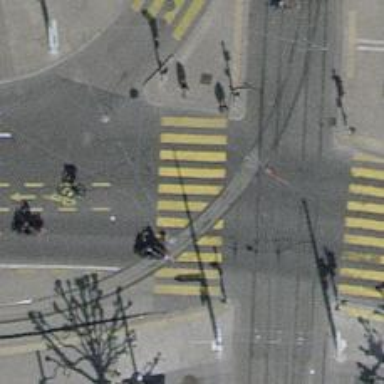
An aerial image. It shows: Crossing with traffic signals.